Question: I am trying to generate points that lies on the surface of a sphere centered on (0,0) in python.
'''
# r - the radius of the sphere
def createSphere(r):
lst = []
for z in range(-r, r+1):
r_ = r - abs(z)
if r_ == 0:
lst.append((0,0,r*np.sign(z)))
else:
for d in range(r_):
lst.append((r_ * cos(d * (360/float(r_))), r_ * sin(d * 360/float(r_))), z) )
return lst
'''
It will return a list [(x1,y1,z1),...].
This is how the result looks like:

The surface isn't smooth, and it looks kinda like a cube with extra sharp corners.
Does anyone know whats wrong?
Thanks
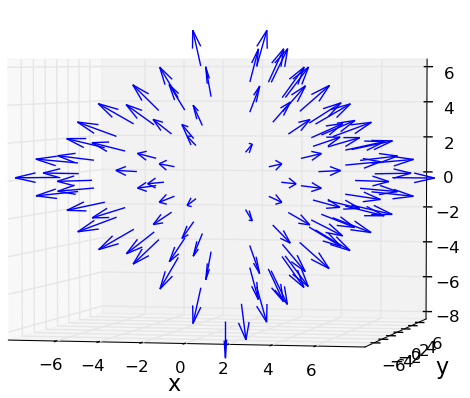
Answer: Use the <URL>:
'''
import math
pi = math.pi
sin = math.sin
cos = math.cos
def createSphere(r, N=10):
lst = []
thetas = [(2*pi*i)/N for i in range(N)]
phis = [(pi*i)/N for i in range(N)]
for theta in thetas:
for phi in phis:
x = r * sin(phi) * cos(theta)
y = r * sin(phi) * sin(theta)
z = r * cos(phi)
lst.append((x, y, z))
return lst
'''
---
Per the comments below: If you wish to vary the number of points depending on the height (or 'phi'), you could let 'thetas' depend on 'phi':
'''
def createSphere(r, N=10):
lst = []
for phi in [(pi*i)/(N-1) for i in range(N)]:
M = int(sin(phi)*(N-1))+1
for theta in [(2*pi*i)/M for i in range(M)]:
x = r * sin(phi) * cos(theta)
y = r * sin(phi) * sin(theta)
z = r * cos(phi)
lst.append((x, y, z))
return lst
'''
Above, the key line is
'''
M = int(sin(phi)*(N-1))+1
'''
M will equal 1 when 'phi' is 0 or 'pi', and it will equal N when 'phi' equals 'pi/2' (at the "equator"). Note that this is just one possible way to define 'M'. Instead of using 'sin', you could instead define a piecewise linear function with the same boundary values, for example...